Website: macys
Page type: billing-address
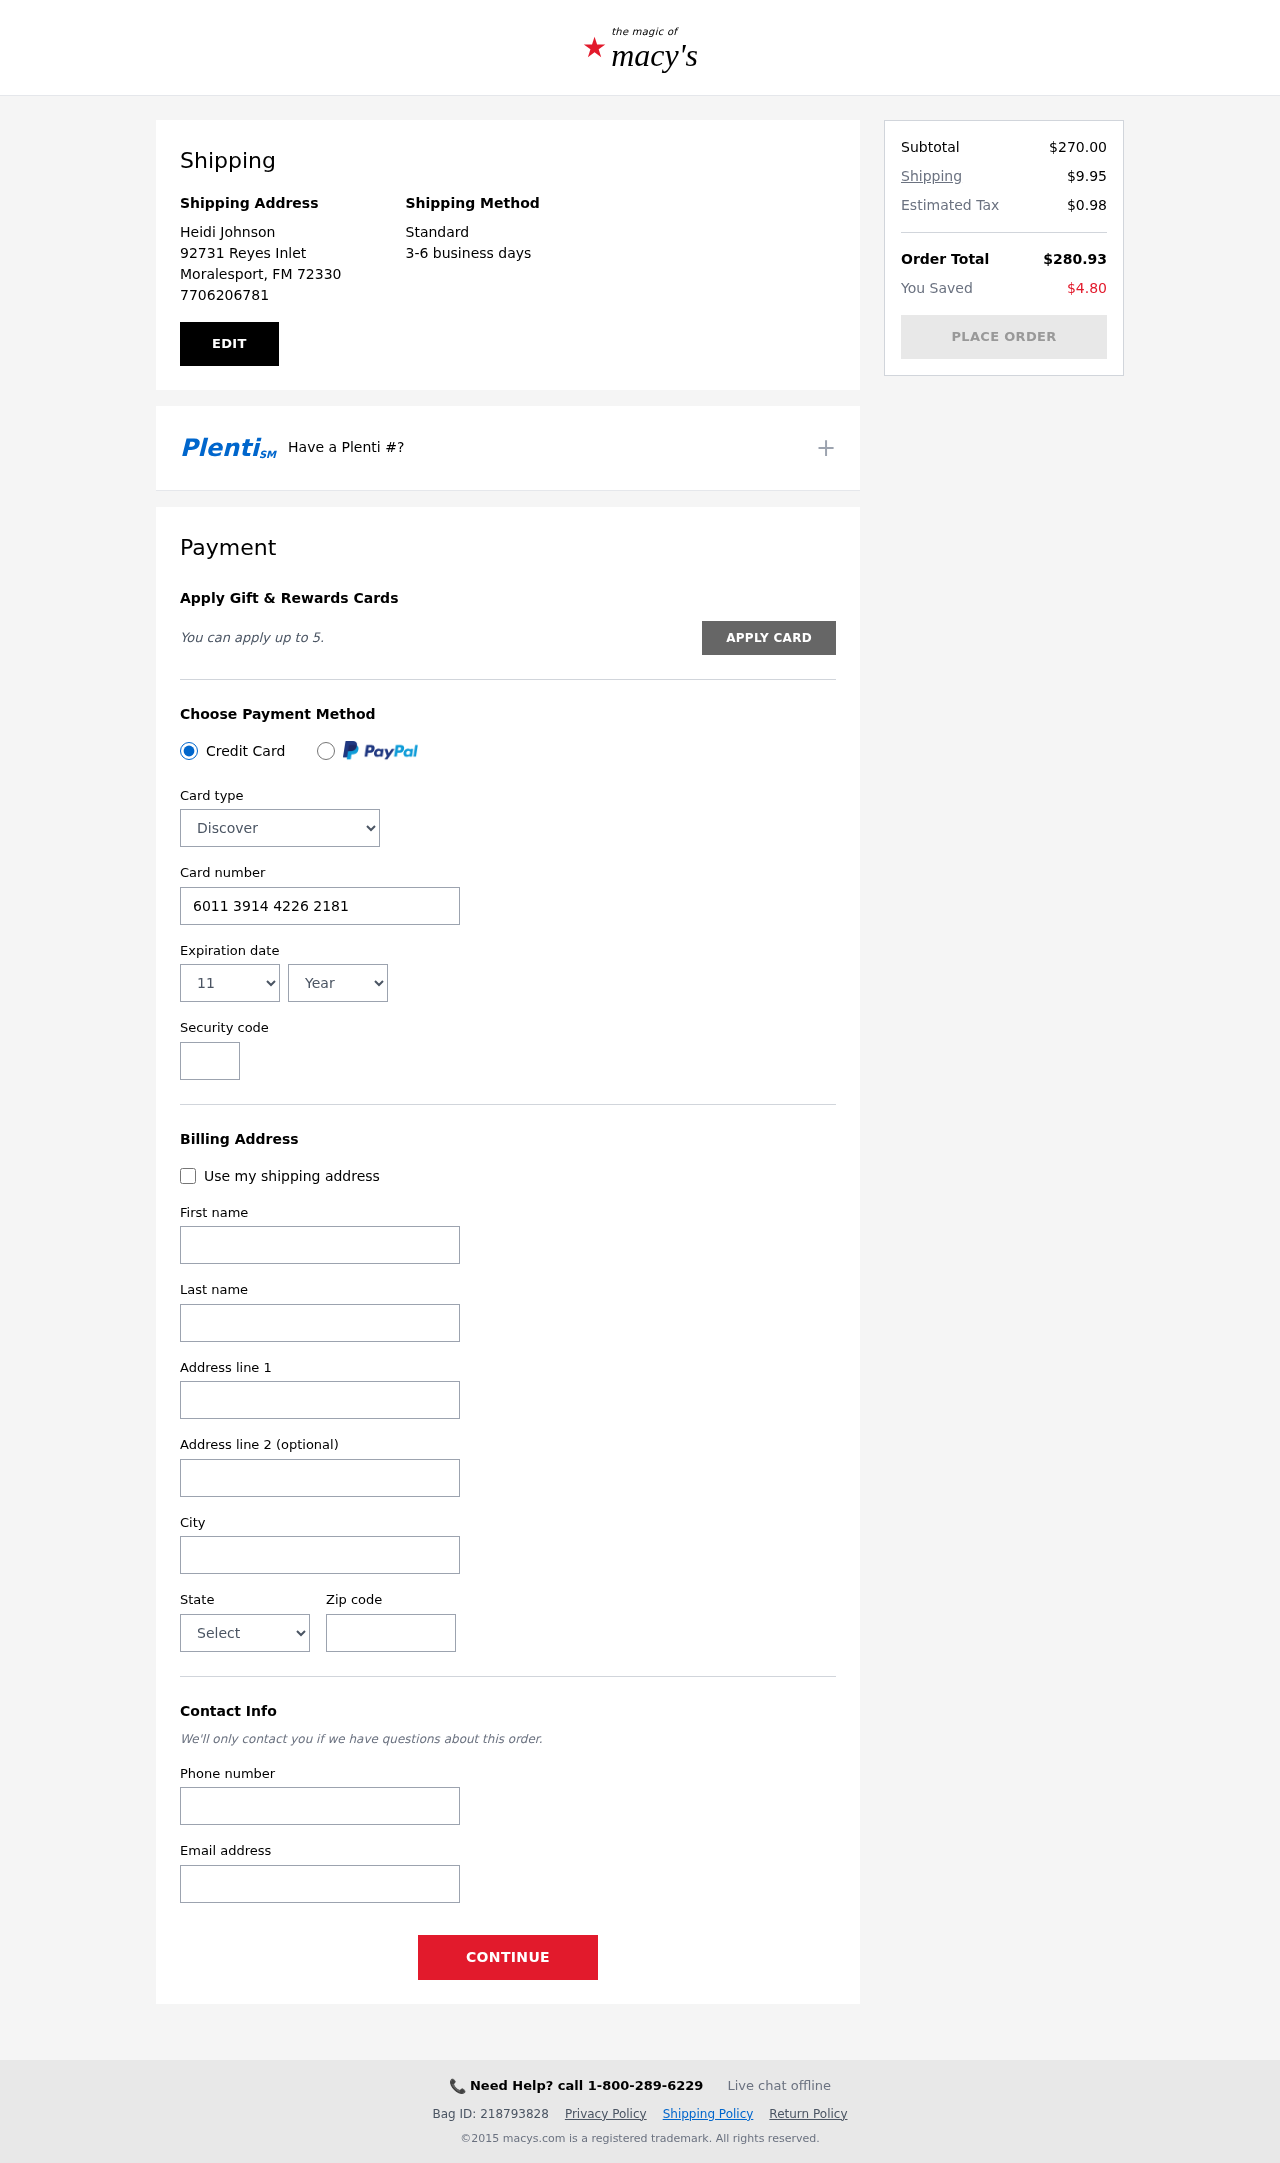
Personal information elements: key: PII_CARD_CVV
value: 447
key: PII_CARD_EXPIRY_MONTH
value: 11
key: PII_CARD_EXPIRY_YEAR
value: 28
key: PII_CARD_NUMBER
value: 6011 3914 4226 2181
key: PII_CARD_TYPE
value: Discover
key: PII_CITY
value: Moralesport
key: PII_CITY_STATE_ZIP
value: Moralesport, FM 72330
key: PII_EMAIL
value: heidi.johnson@yahoo.com
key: PII_FIRSTNAME
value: Heidi
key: PII_FULLNAME
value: Heidi Johnson
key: PII_LASTNAME
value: Johnson
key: PII_PHONE
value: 7706206781
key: PII_POSTCODE
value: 72330
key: PII_STATE
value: FM
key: PII_STREET
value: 92731 Reyes Inlet
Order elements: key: ORDER_SUBTOTAL
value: $270.00
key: ORDER_SHIPPING_COST
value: $9.95
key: ORDER_TAX
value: $0.98
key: ORDER_TOTAL
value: $280.93
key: ORDER_SAVINGS
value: $4.80